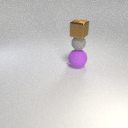
large purple rubber sphere below small brown metal cube